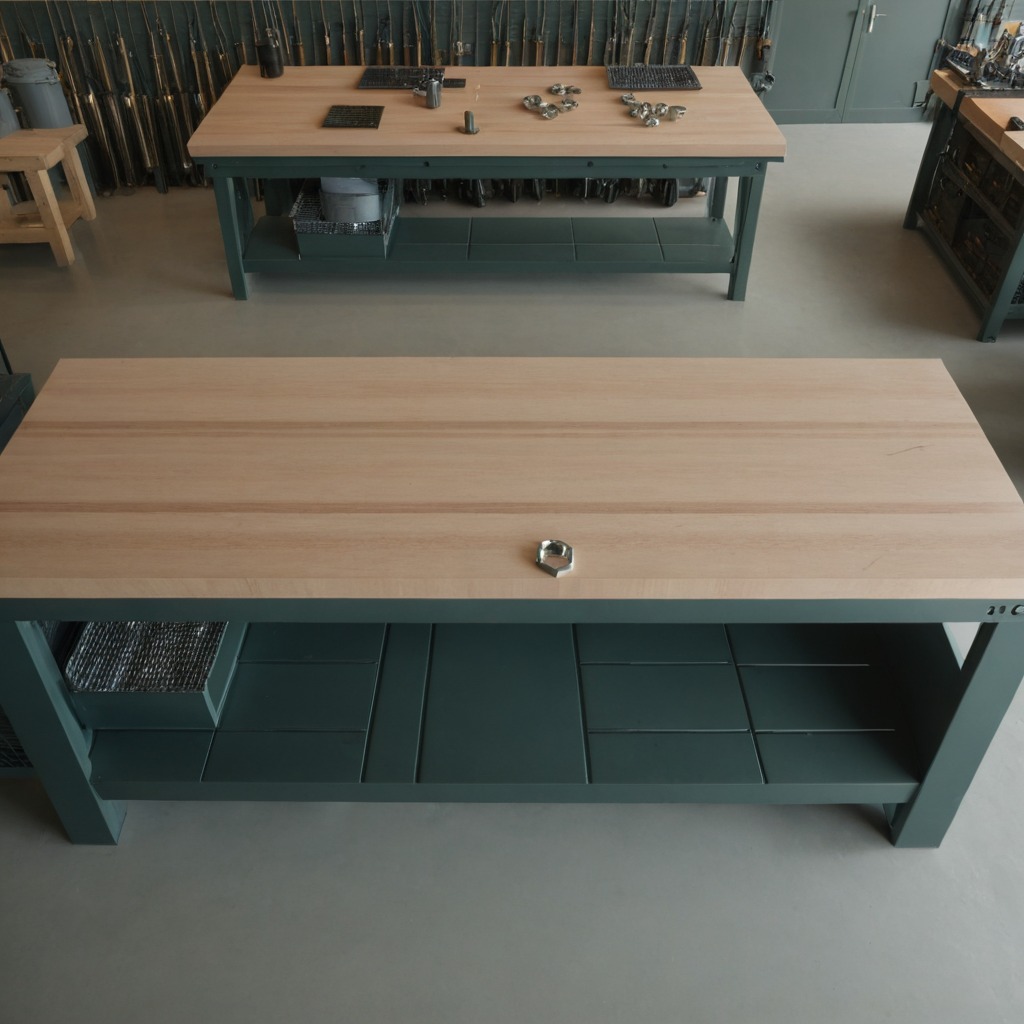
A metal nut is lying on a workbench inside a coastal fishing gear workshop.